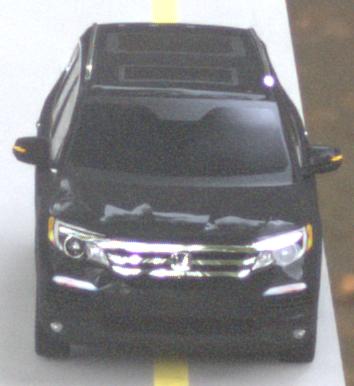
Make: Honda
Model: Pilot
Detailed model: 3
Model produced from: 2015
Model produced until: 2022
Doors: 5
Color: black
Road condition: dry road
Daytime: morning or afternoon
Contrast: low contrast